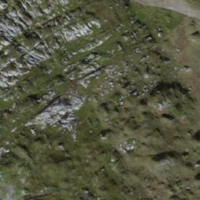
EUNIS habitat code: 23
Species observed at this site:
Aster alpinus